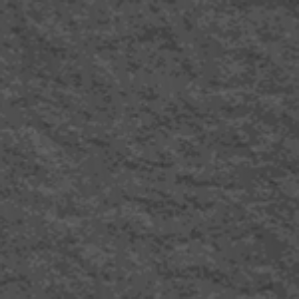
Label: frost